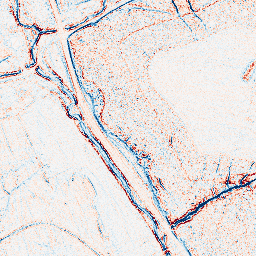
Category: edge_preserving
Decomposition family: bilateral
Decomposition parameters: d: 5
sigma_color: 100
sigma_space: 25
Upsampling method: quintic
Upsampling parameters: scale: 8
Upsampling scale: 8